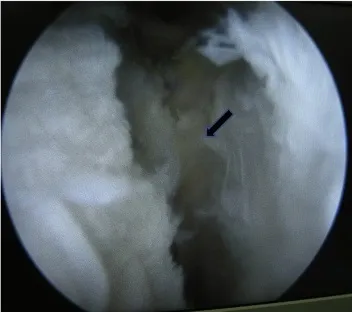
C. Lateral retinaculum dissection/lateral release using an electrocautery (pointed by the arrow).
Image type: endoscopy (arthroscopy)